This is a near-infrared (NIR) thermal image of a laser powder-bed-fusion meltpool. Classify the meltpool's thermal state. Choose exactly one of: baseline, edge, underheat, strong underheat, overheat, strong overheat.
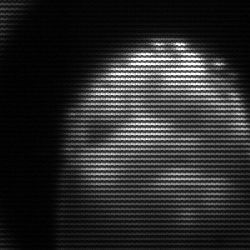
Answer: edge